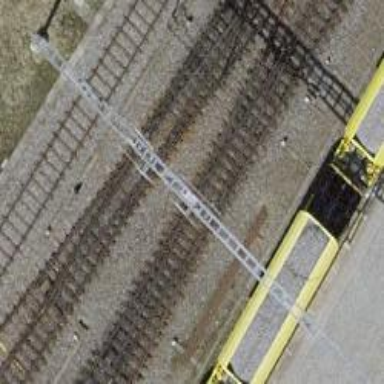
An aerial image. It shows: Railway switch.